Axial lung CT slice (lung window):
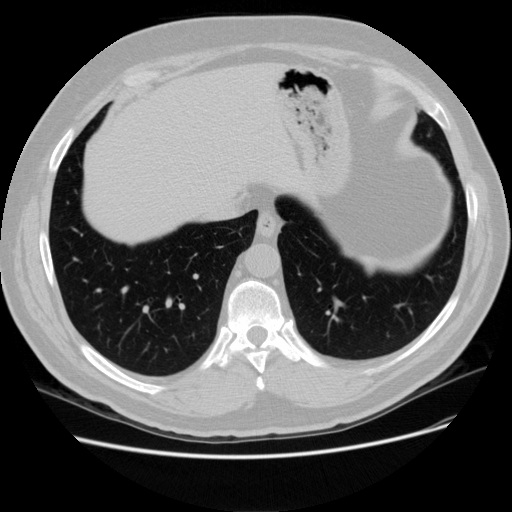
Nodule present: no